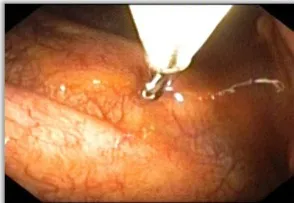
Clinical and Diagnostic Progression in Patient with PPMS and SLE. (B-C) Subsequent to the histopathological examination of the parietal pleura, the pathology report indicates the presence of lymphocytes, histiocytes, and normal mesothelial cells, with no discernible tumor cells identified. The red arrow signifies values exceeding the normal range.
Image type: medical_photograph (other_medical_photograph)